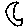
Label: moon